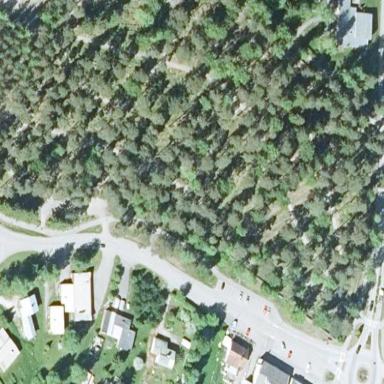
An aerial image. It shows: Cemetery.